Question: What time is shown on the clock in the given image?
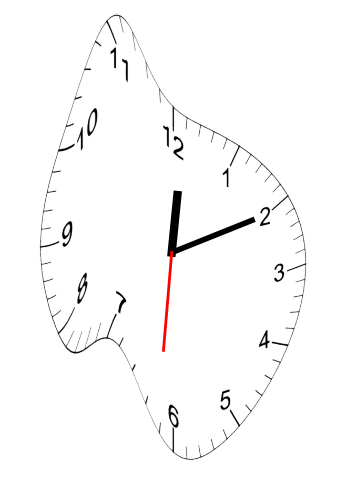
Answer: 12:10:31